Question: The graph is given below.. The first set says the nodes and other set gives all the bridges.
How to find a particular node in cycle or not.
{A,B,C,D,E,F,G,H,I,J,K,L,M},{(E,D),(D,A),(A,B),(B,C),(A,C),(C,F),(F,G),(G,H),(H,L),(G,L),(H,M),(M,B),(G,I),(I,J),(J,K)}
Here, E,D,I,J,K are the nodes required(not in cycle). Here E, and K are for sure as they have one branch only How to traverse other D,I and J.
Ex:
In shown graph A,D and F are nodes not in cycle while other are.

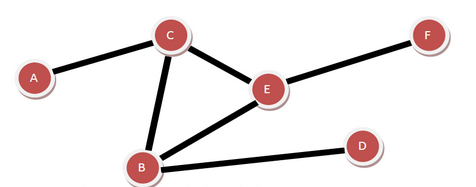
Answer: With your approach I have done this ...
'''
<!DOCTYPE html PUBLIC "-//W3C//DTD XHTML 1.0 Transitional//EN" "http://www.w3.org/TR/xhtml1/DTD/xhtml1-transitional.dtd">
<html xmlns="http://www.w3.org/1999/xhtml">
<head>
<meta http-equiv="Content-Type" content="text/html; charset=utf-8" />
<title>Challenge I</title>
</head>
<body>
<?php
ini_set( 'xdebug.var_display_max_depth', 4 );
$Input1 = 2;
$Input2 = '({A,B,C},{(A,B),(B,C),(C,A)}),({A,B,C,D,E},{(A,B),(B,C),(C,A),(E,D),(D,A)}),({A,B,C,D,E,F,G,H,I,J,K,L,M},{(E,D),(D,A),(A,B),(B,C),(A,C),(C,F),(F,G),(G,H),(H,L),(G,L),(H,M),(G,I),(I,J),(J,K)})';
$Input2 = '(' . $Input2 . ')';
$Input2 = preg_replace( '/([^\(\)\{\}\[\],]+)/', '"$1"', $Input2 );
$Input2 = preg_replace( '/[\{\(]/', '[', $Input2 );
$Input2 = preg_replace( '/[\}\)]/', ']', $Input2 );
$Input2 = json_decode( $Input2, true );
//var_dump($Input2);
$finalOutputString = NULL;
$newarray = $Input2;
foreach ( $Input2 as $testcases ) {
$newarray = $testcases;
$critical_count = 1;
$outputString = NULL;
while ( $critical_count != 0 ) {
$testcases = $newarray;
$arrCriticalNodeandBridge = array( );
$critical_count = 1;
$m = 0;
foreach ( $testcases[ 0 ] as $Icelands ) {
$i = 0;
$bridgeListFromIcelandarray[ $Icelands ] = array( );
foreach ( $testcases[ 1 ] as $Bridges ) {
if ( in_array( $Icelands, $Bridges ) ) {
$bridgeListFromIcelandarray[ $Icelands ][ $i++ ] = $Bridges;
} //in_array( $Icelands, $Bridges )
} //$testcases[ 1 ] as $Bridges
$countval = count( $bridgeListFromIcelandarray[ $Icelands ] );
if ( $countval === 1 ) {
$Bridges = $bridgeListFromIcelandarray[ $Icelands ][ 0 ];
$arrCriticalNodeandBridge[ $m ][ 'node' ] = $Icelands;
$arrCriticalNodeandBridge[ $m ][ 'bridge' ] = $Bridges;
$Bridges = json_encode( $Bridges );
$Bridges = preg_replace( '/"(.*?)"/', '$1', $Bridges );
$Bridges = preg_replace( '/\[/', '(', $Bridges );
$Bridges = preg_replace( '/\]/', ')', $Bridges );
if ( $outputString === NULL )
$outputString = $Bridges;
else
$outputString = $outputString . ',' . $Bridges;
$m++;
} //$countval === 1
} //$testcases[ 0 ] as $Icelands
//var_dump( $bridgeListFromIcelandarray);
//var_dump( $arrCriticalNodeandBridge);
$critical_count = count( $arrCriticalNodeandBridge );
foreach ( $arrCriticalNodeandBridge as $v ) {
unset( $bridgeListFromIcelandarray[ $v[ 'node' ] ] );
foreach ( $testcases[ 0 ] as $k => $node ) {
if ( $node == $v[ 'node' ] ) {
unset( $testcases[ 0 ][ $k ] );
$testcases[ 0 ] = array_values( $testcases[ 0 ] );
} //$node == $v[ 'node' ]
} //$testcases[ 0 ] as $k => $node
foreach ( $testcases[ 1 ] as $k => $node ) {
if ( $node == $v[ 'bridge' ] ) {
unset( $testcases[ 1 ][ $k ] );
$testcases[ 1 ] = array_values( $testcases[ 1 ] );
} //$node == $v[ 'bridge' ]
} //$testcases[ 1 ] as $k => $node
} //$arrCriticalNodeandBridge as $v
$newarray = $testcases;
} //$critical_count != 0
//var_dump($newarray);
$checkgraph = $newarray[ 1 ];
foreach ( $checkgraph as $k => $c ) {
$newgraphsearch = $checkgraph;
$todel = $newgraphsearch[ $k ];
unset( $newgraphsearch[ $k ] );
$newgraphsearch = array_values( $newgraphsearch );
$finaldepthsearchgraph = array( );
$deletebranch = json_encode( $todel );
$number = 1;
foreach ( $bridgeListFromIcelandarray as $k => $bd ) {
$letter = $k;
$array_node = array( );
foreach ( $bd as $k => $h ) {
if ( $todel == $h ) {
unset( $bd[ $k ] );
$bd = array_values( $bd );
} //$todel == $h
} //$bd as $k => $h
foreach ( $bd as $k => $h ) {
foreach ( $h as $nodearray ) {
if ( $nodearray !== $letter ) {
array_push( $array_node, $nodearray );
} //$nodearray !== $letter
} //$h as $nodearray
} //$bd as $k => $h
$finaldepthsearchgraph[ $letter ][ 'vertex' ] = $letter;
$finaldepthsearchgraph[ $letter ][ 'visited' ] = false;
$finaldepthsearchgraph[ $letter ][ 'neighbours' ] = $array_node;
$number++;
} //$bridgeListFromIcelandarray as $k => $bd
//var_dump($finaldepthsearchgraph);
$firstnode = $newarray[ 0 ][ 0 ];
$returnvalue = breadthFirstSearch( $finaldepthsearchgraph, $firstnode );
if ( $returnvalue != count( $newarray[ 0 ] ) ) {
$deletebranch = preg_replace( '/"(.*?)"/', '$1', $deletebranch );
$deletebranch = preg_replace( '/\[/', '(', $deletebranch );
$deletebranch = preg_replace( '/\]/', ')', $deletebranch );
if ( $outputString === NULL )
$outputString = $deletebranch;
else
$outputString = $outputString . ',' . $deletebranch;
} //$returnvalue != count( $newarray[ 0 ] )
} //$checkgraph as $k => $c
if ( $outputString === NULL )
$outputString = 'NA';
$outputString = '{' . $outputString . '}';
if ( $finalOutputString === NULL )
$finalOutputString = $outputString;
else
$finalOutputString = $finalOutputString . ',' . $outputString;
} //$Input2 as $testcases
if ( count( $Input2 ) != 1 )
$finalOutputString = '{' . $finalOutputString . '}';
echo $finalOutputString;
function breadthFirstSearch( $list, $firstnode )
{
$queue = array( );
array_unshift( $queue, $list[ $firstnode ] );
$list[ $firstnode ][ 'visited' ] = true;
$str = NULL;
while ( sizeof( $queue ) ) {
$vertex = array_pop( $queue );
$str .= $vertex[ 'vertex' ];
foreach ( $vertex[ 'neighbours' ] as $neighbour ) {
if ( !$list[ $neighbour ][ 'visited' ] ) {
$list[ $neighbour ][ 'visited' ] = true;
array_unshift( $queue, $list[ $neighbour ] );
} //!$list[ $neighbour ][ 'visited' ]
} //$vertex[ 'neighbours' ] as $neighbour
} //sizeof( $queue )
return strlen( $str );
}
?>
</body>
</html>
'''